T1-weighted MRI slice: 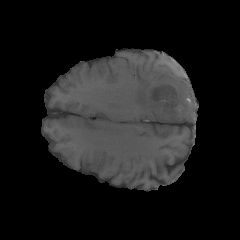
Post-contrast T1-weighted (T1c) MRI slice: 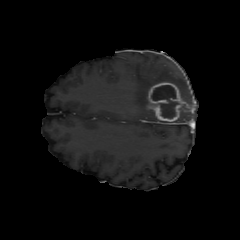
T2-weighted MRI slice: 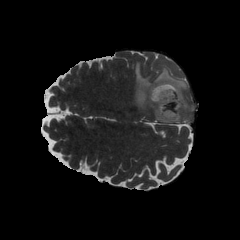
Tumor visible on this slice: yes